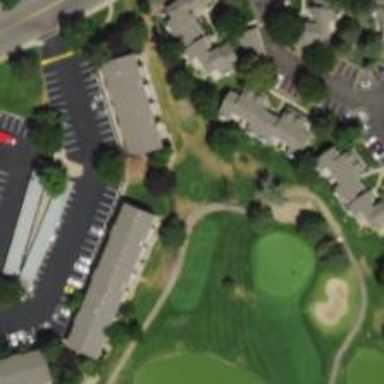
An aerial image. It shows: Well-maintained footway resembling golf cart path.